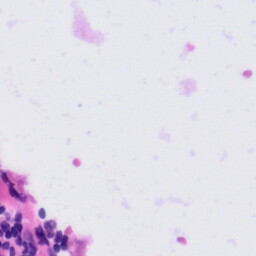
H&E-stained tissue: Tonsil